Chest X-ray:
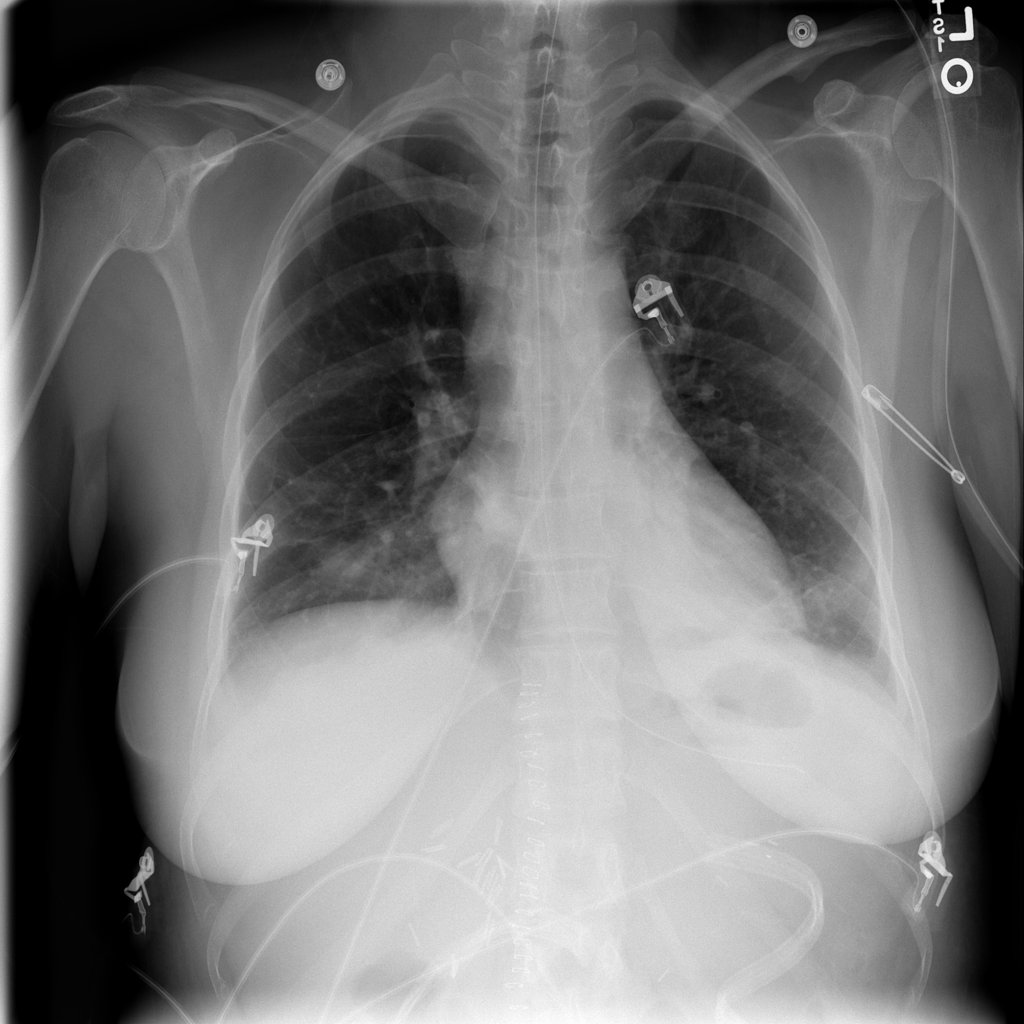
Findings: Consolidation, Effusion
No abnormal finding: no